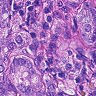
Metastatic tissue present: yes